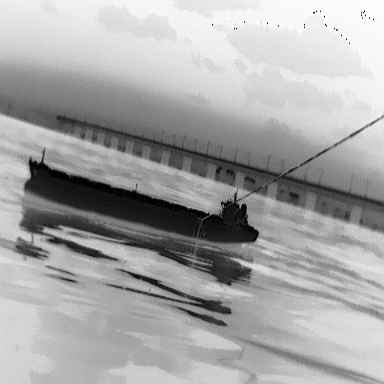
There is a fishing_boat in the infrared image.